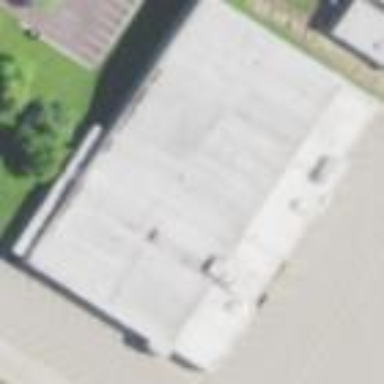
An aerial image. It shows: Building that houses bowling alley.